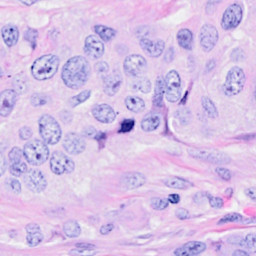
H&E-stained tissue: Breast